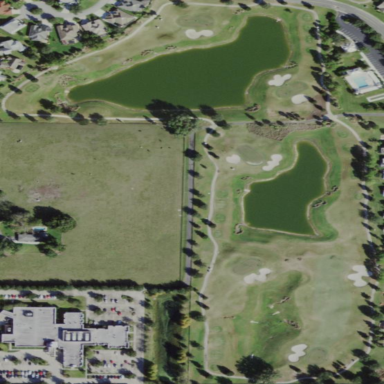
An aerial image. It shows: Designated golf cart path.